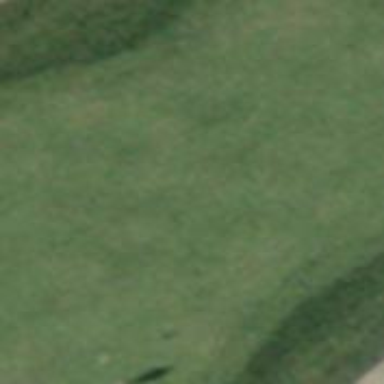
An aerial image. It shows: Green golf area with grass land use.